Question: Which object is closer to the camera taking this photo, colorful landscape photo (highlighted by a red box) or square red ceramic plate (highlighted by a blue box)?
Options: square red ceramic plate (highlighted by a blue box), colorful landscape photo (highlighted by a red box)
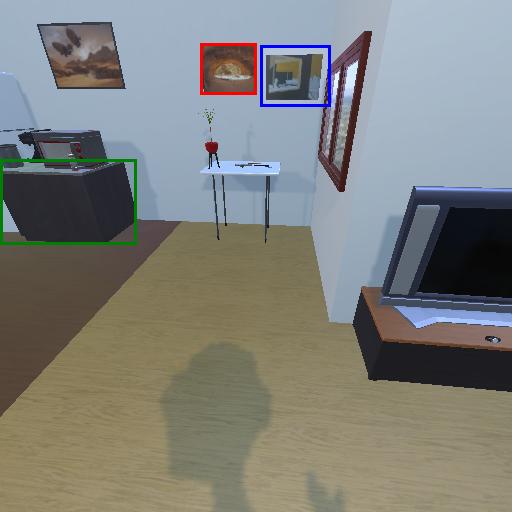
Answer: square red ceramic plate (highlighted by a blue box)